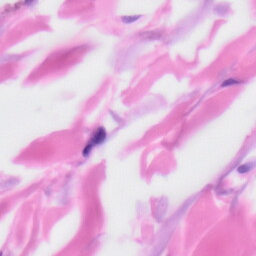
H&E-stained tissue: Skin